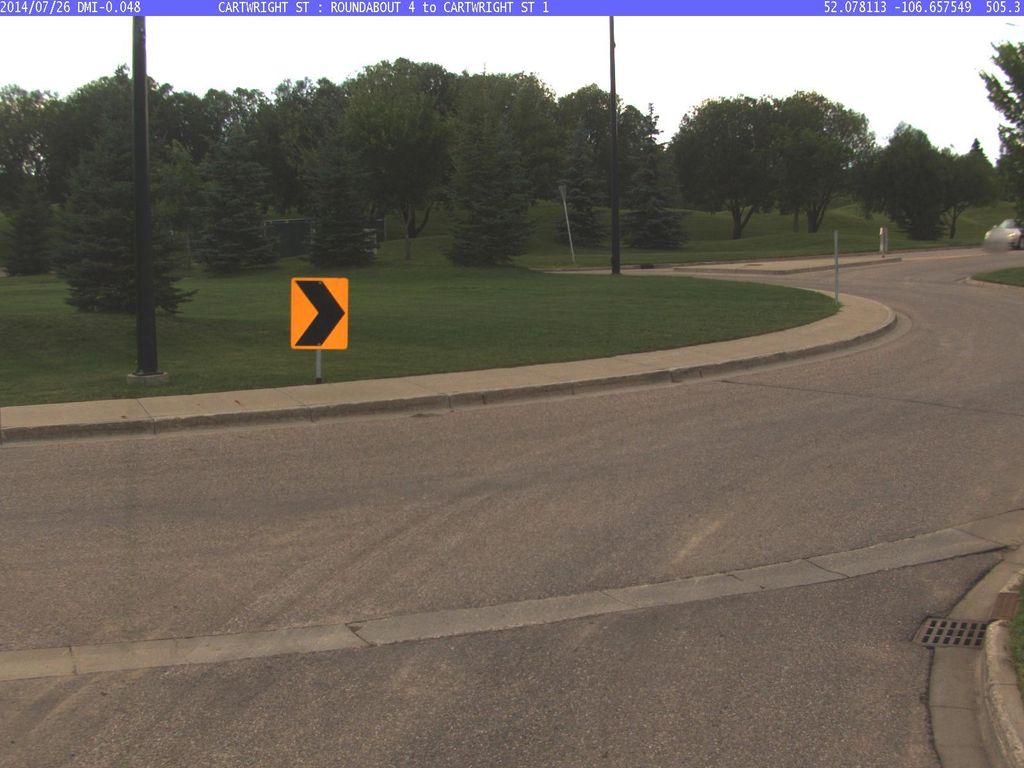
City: saskatoon